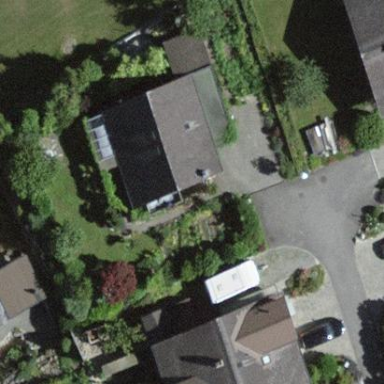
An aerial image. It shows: Residential building.